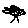
Label: tree